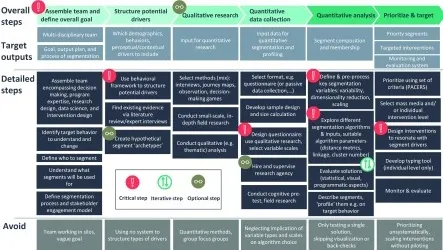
Process flow for end-to-end segmentation. . This pathway captures the overall and detailed steps and decision points, as well as target outputs, at each step from conceptualization to research design, implementation, analysis, and targeting. It is meant to assume the maximum workload for a program, where a de novo data set needs to be generated through primary research. Other scenarios are possible. For example, after defining a goal and structuring potential drivers, programs may find they can use existing data sets, in which case they might jump straight to cluster analysis. In any case, critical steps are interlinked and depend strongly on each other. They should therefore be considered together from the start.
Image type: chart (chart)